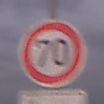
Verkehrszeichen: Geschwindigkeit70
Zusatzzeichen unten: HinweiseAufGefahrenDurchVerbaleAngabe1
Umgebung: Outdoor, Nature
Tageszeit: SunriseSunset
Wetter: PartlyCloudy
Licht: Natural
Jahreszeit: NotSpecified
Kontrast: LowContrast